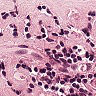
Metastatic tissue present: no